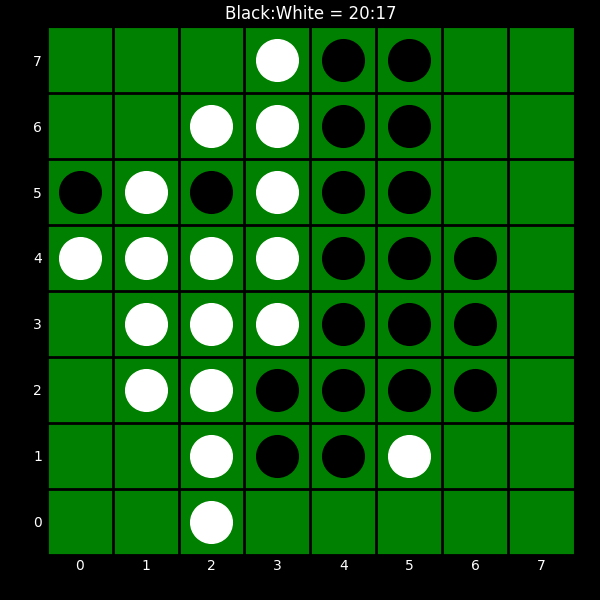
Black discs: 20
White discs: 17